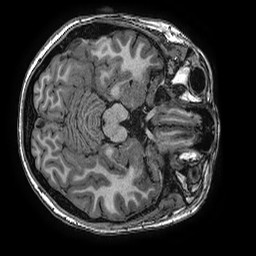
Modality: T1w
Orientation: axial
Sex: female
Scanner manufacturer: ge
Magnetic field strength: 3 T
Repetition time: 0.0077 s
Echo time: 0.003436 s